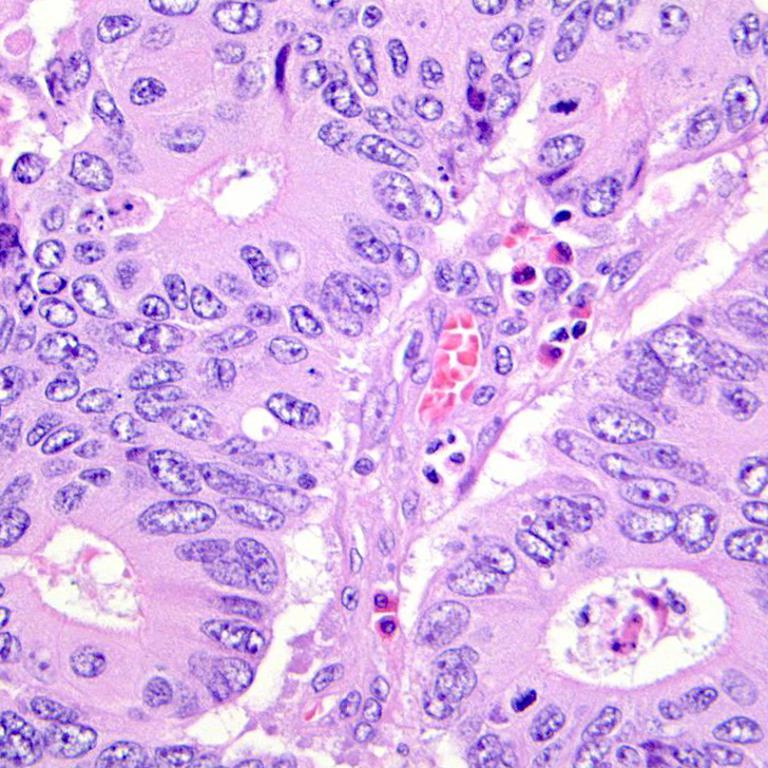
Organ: colon
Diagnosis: adenocarcinomas